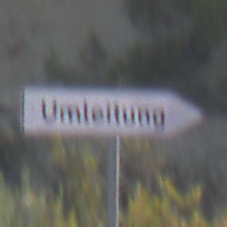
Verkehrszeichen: UmleitungswegweiserRechtsweisend
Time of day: MorningAfternoon
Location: Outdoor (Nature)
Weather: Clear
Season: NotSpecified
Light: Natural